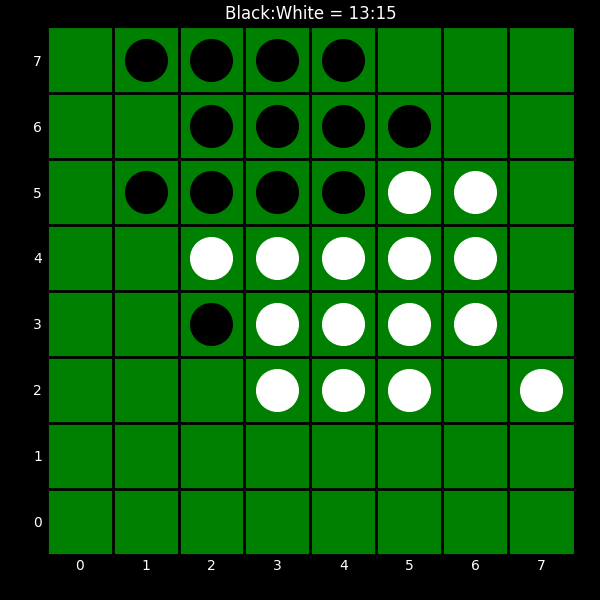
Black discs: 13
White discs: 15